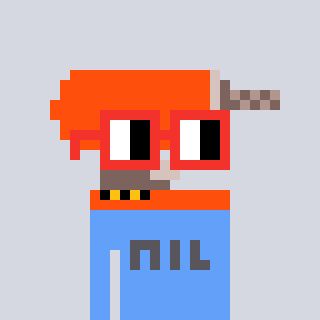
a pixel art character with square red glasses, a drill-shaped head and a blue-colored body on a cool background